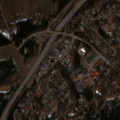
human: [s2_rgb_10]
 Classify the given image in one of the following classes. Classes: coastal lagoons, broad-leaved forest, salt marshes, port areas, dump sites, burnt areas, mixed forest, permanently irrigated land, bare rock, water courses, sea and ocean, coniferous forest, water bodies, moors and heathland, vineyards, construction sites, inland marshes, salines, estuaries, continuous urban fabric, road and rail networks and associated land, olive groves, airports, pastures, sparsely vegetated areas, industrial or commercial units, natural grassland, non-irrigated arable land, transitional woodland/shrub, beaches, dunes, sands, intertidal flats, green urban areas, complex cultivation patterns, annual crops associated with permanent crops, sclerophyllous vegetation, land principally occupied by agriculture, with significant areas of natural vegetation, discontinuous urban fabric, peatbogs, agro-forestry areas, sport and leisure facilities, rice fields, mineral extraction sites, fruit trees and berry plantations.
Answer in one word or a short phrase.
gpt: discontinuous urban fabric, industrial or commercial units, land principally occupied by agriculture, with significant areas of natural vegetation, coniferous forest, mixed forest